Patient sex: M
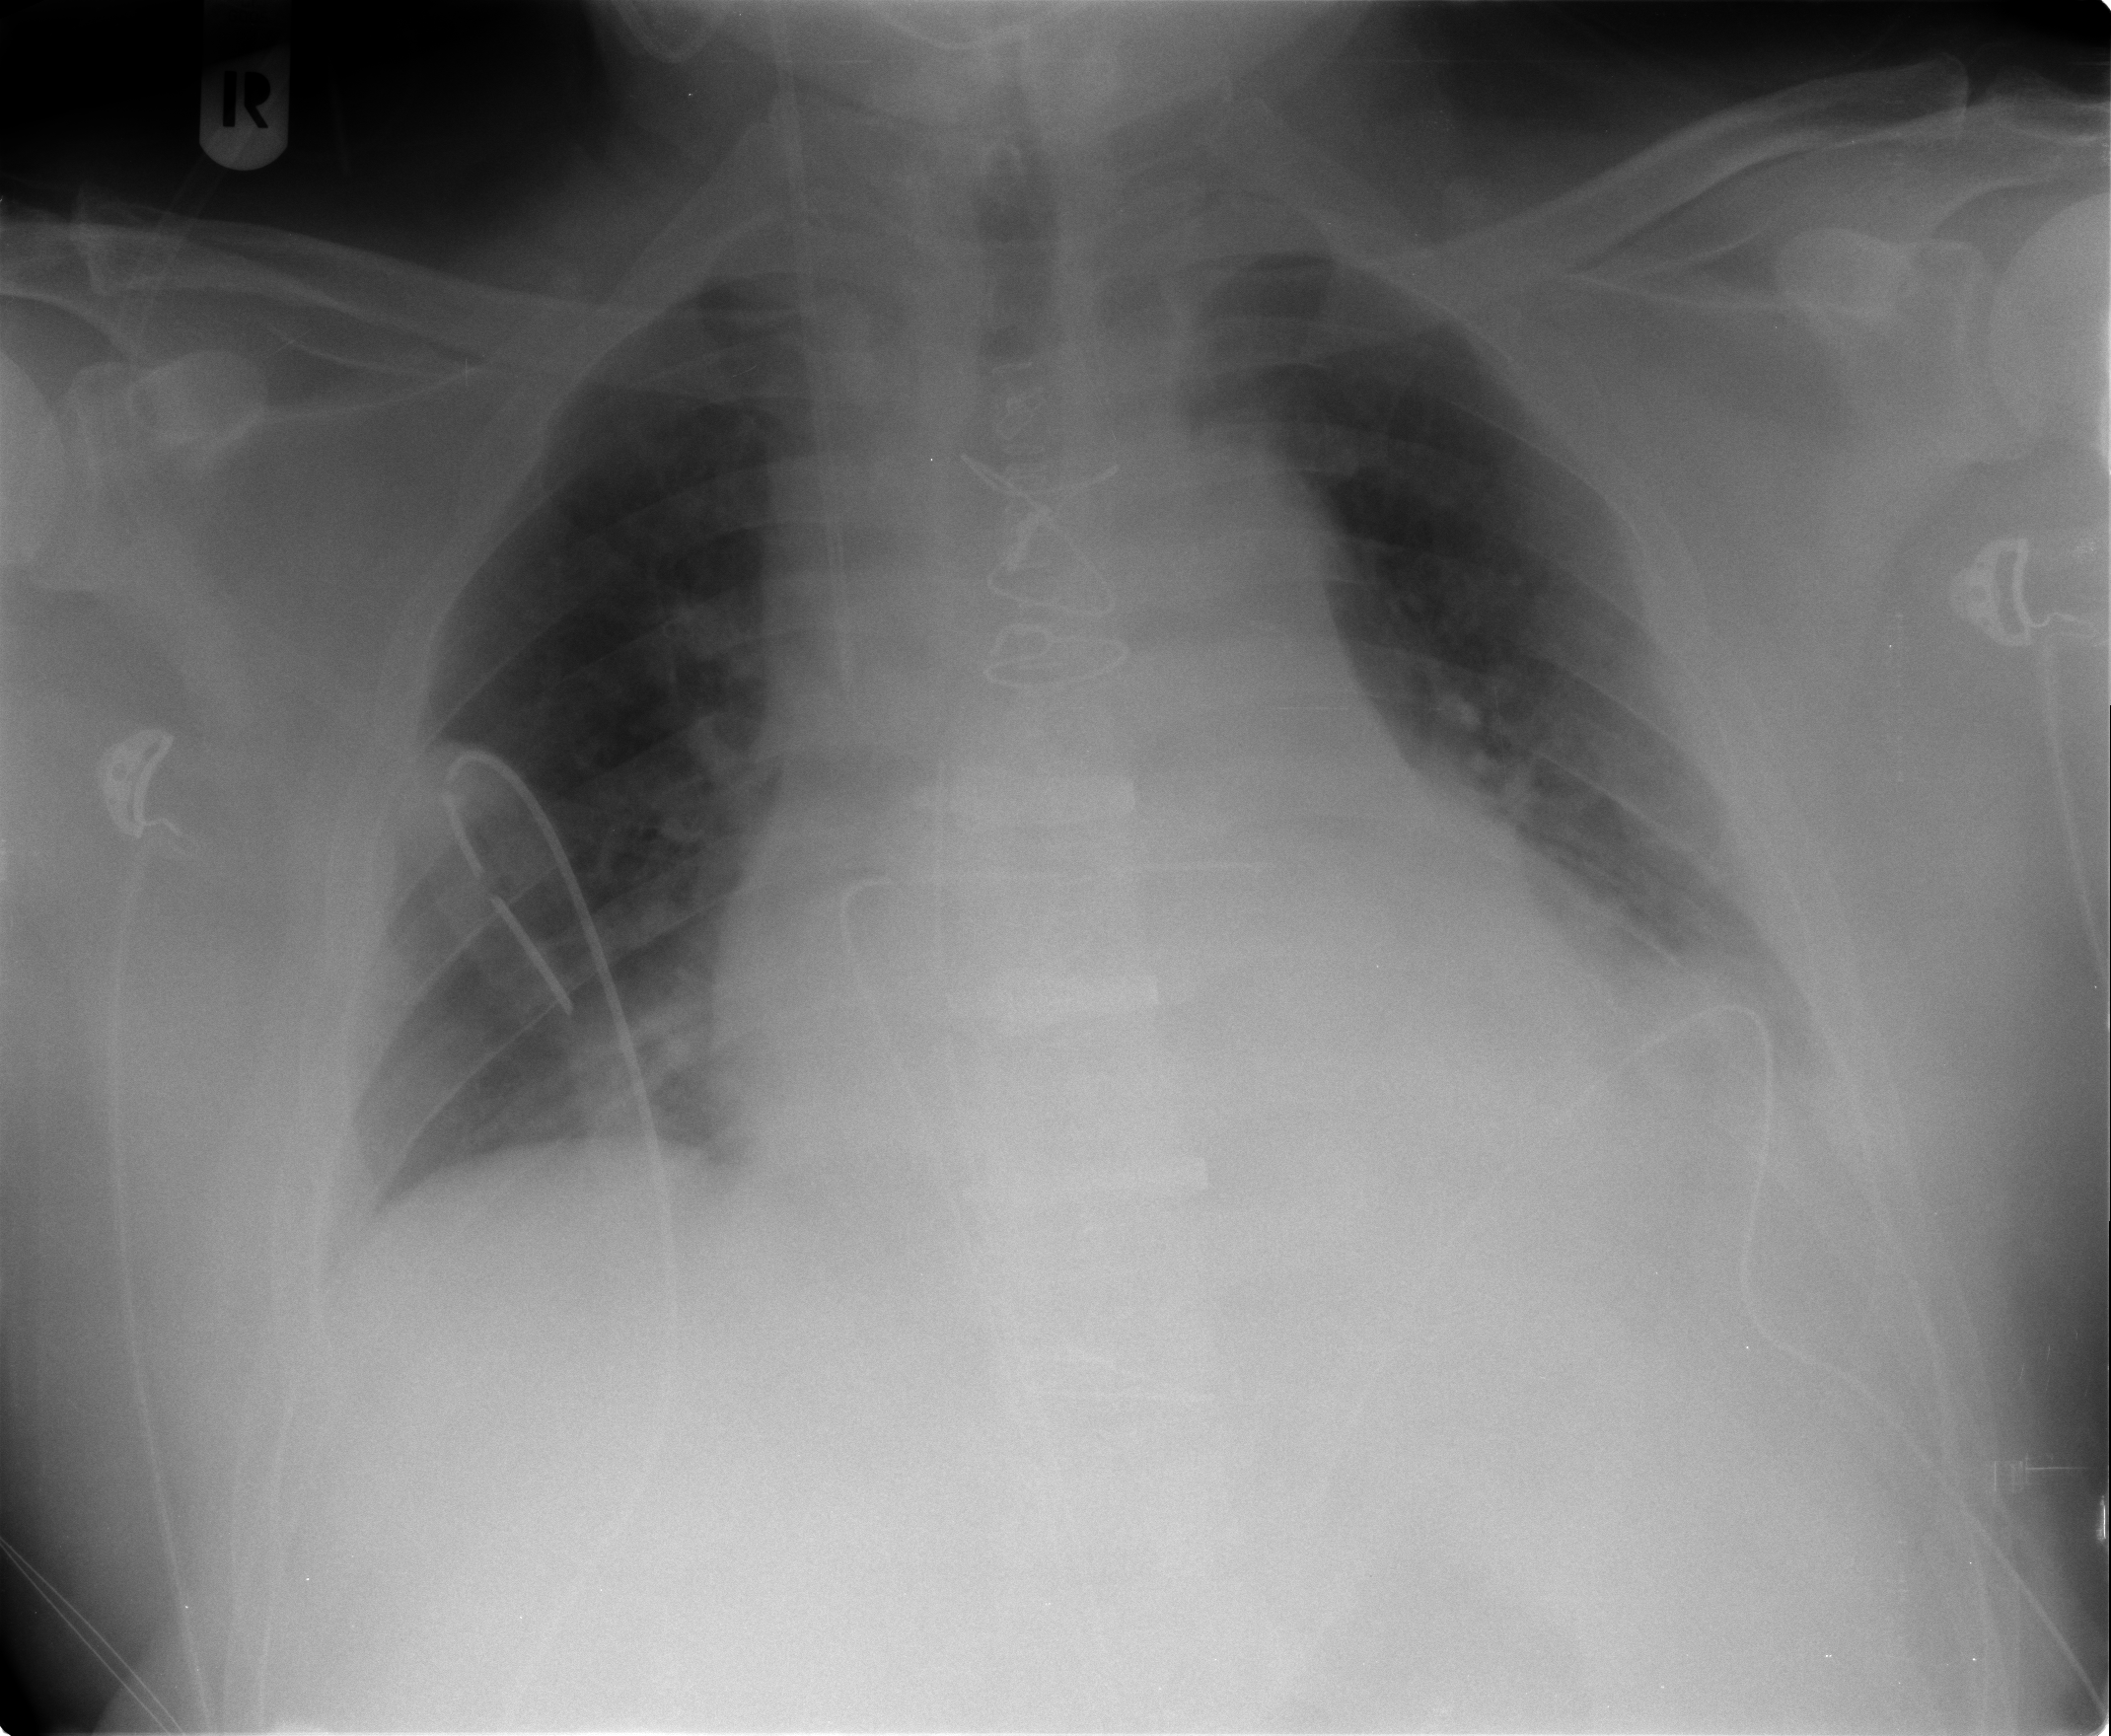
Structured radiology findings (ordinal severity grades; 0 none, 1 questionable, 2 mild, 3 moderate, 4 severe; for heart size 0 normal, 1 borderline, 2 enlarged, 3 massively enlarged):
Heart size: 3
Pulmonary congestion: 1
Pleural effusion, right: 0
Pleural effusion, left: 2
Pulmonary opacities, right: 0
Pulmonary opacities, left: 0
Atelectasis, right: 2
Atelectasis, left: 2